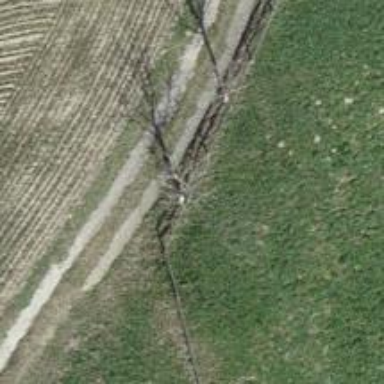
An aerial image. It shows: Single tag "natural: tree."